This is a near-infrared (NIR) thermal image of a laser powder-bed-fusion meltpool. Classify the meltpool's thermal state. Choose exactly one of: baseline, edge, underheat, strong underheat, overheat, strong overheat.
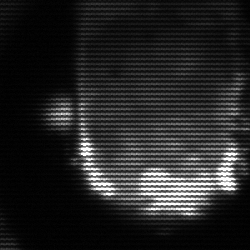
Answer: baseline